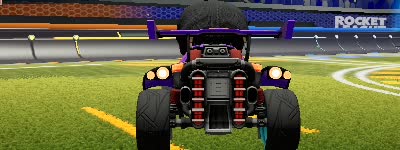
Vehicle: octane